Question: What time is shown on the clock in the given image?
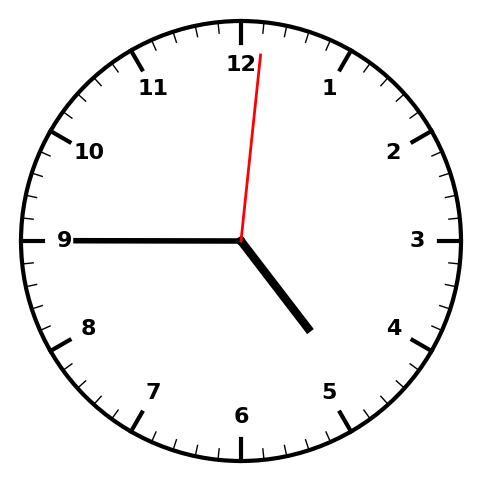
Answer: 04:45:01